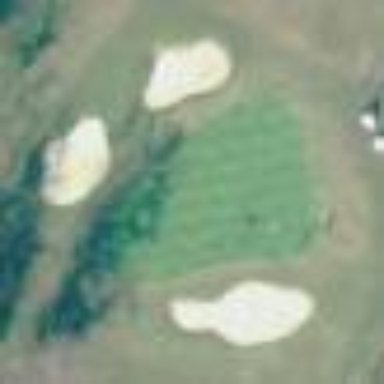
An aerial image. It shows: Golf fairway in the image.